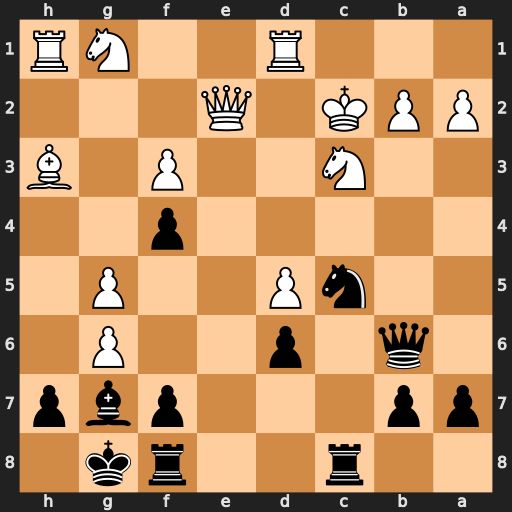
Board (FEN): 2r2rk1/pp3pbp/1q1p2P1/2nP2P1/5p2/2N2P1B/PPK1Q3/3R2NR
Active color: b
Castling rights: -
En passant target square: -
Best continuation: Na4 Rb1 Nxc3